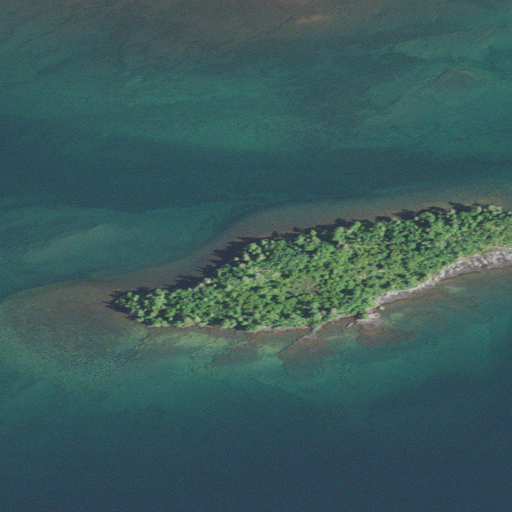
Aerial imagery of island in Michigan named Shiverette Island containing open water, woody wetlands, herbaceous wetlands, and grassland